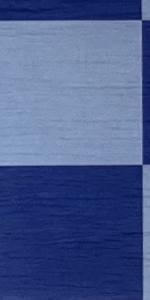
Label: Empty